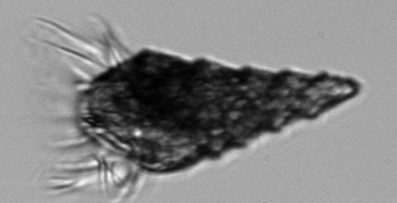
Label: Laboea_strobila